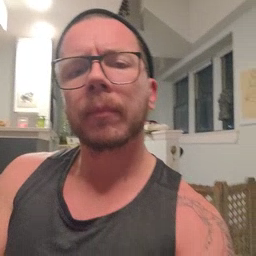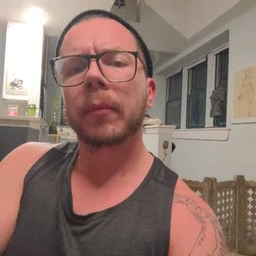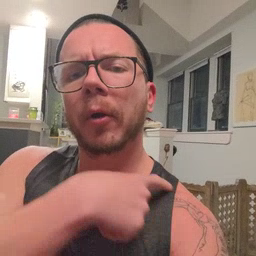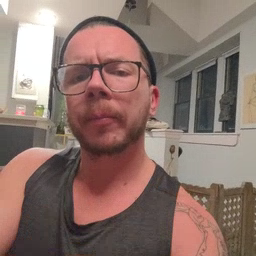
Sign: arm